Interaction volume radius: 5 \u00c5
Interaction volume height: 10 \u00c5
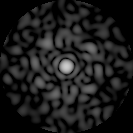
Disorder parameter: 0.8634